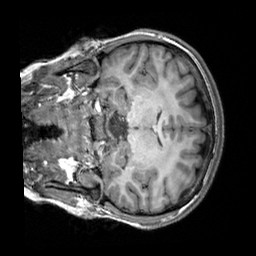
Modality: T1w
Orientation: coronal
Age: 21
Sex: female
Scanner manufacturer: siemens
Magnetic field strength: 3 T
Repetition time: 2.3 s
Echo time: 0.00303 s